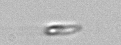
Label: flagellate_morphotype3